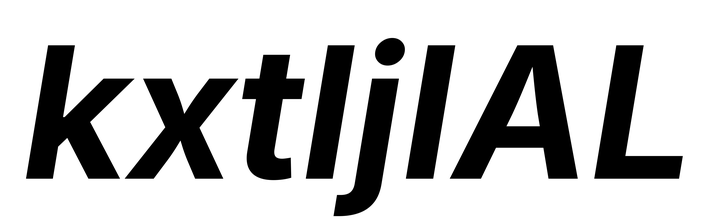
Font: Inter-Italic_Bold_Italic